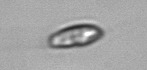
Label: Chrysochromulina